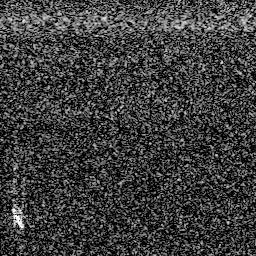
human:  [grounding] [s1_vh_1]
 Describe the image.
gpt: In the satellite image, there is  <ref>1 medium ship </ref> <box>[[2, 80, 10, 90, 0]]</box> located at bottom left.